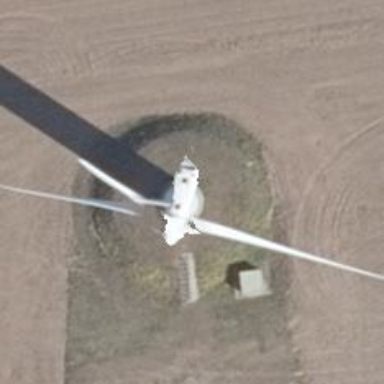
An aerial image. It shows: Wind-powered generator.